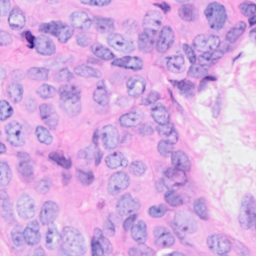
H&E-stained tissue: Breast